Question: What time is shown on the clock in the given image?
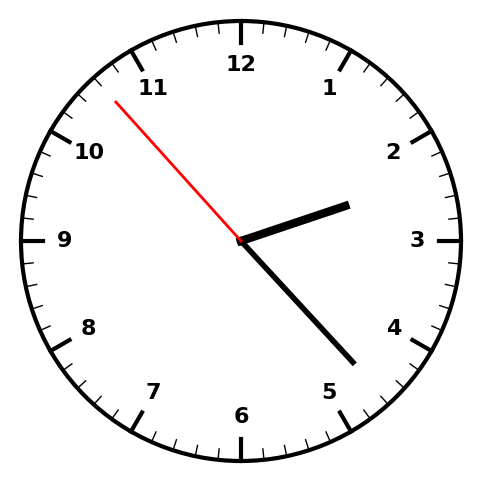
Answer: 02:22:53